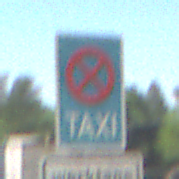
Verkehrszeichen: Taxenstand
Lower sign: ZeitangabenMitBeschraenkungAufWochentage7
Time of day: Midday
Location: Outdoor (Nature)
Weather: Clear
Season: NotSpecified
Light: Natural